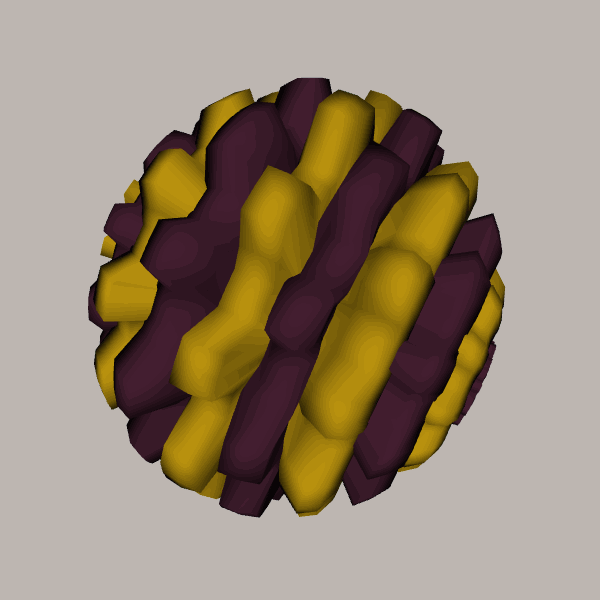
Background: light